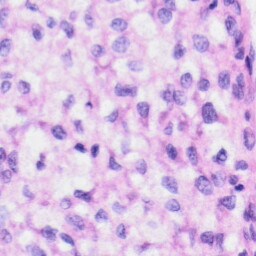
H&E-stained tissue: Liver